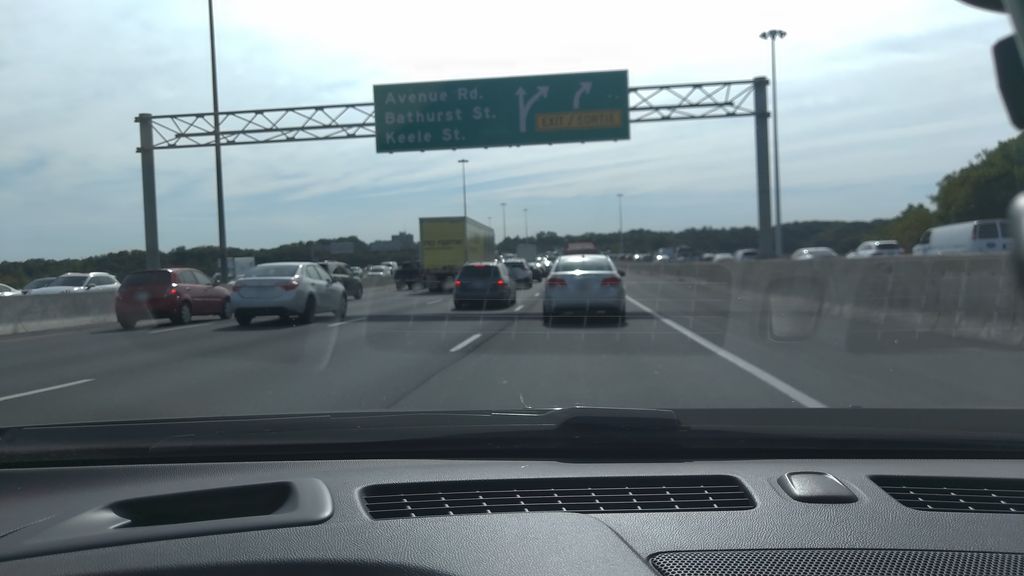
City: toronto